Question: I will need a Jquery script for a table sliding effect just like image :

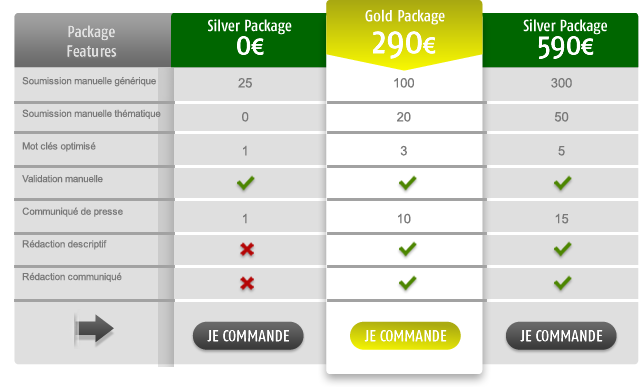
Answer: Include your table inside a div with an id and:
'''
$("#yourdivid").animate({
"marginLeft": "-=100"
},700, function() {
});
'''
Maybe it will work with an id on the table...